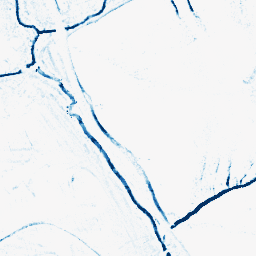
Category: morphological
Decomposition family: morphological_ellipse
Decomposition parameters: operation: closing
width: 5
height: 5
Upsampling method: quadratic
Upsampling parameters: scale: 4
Upsampling scale: 4